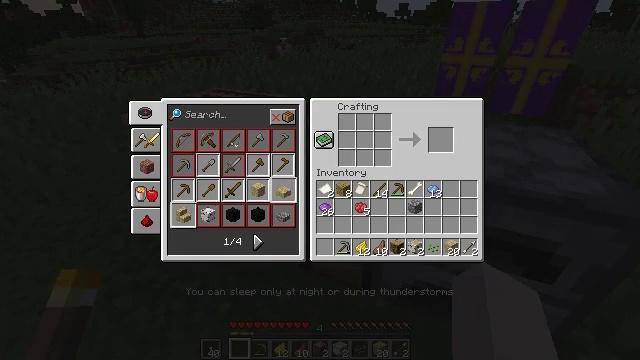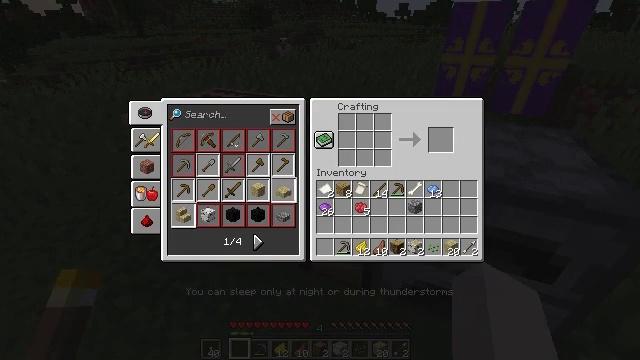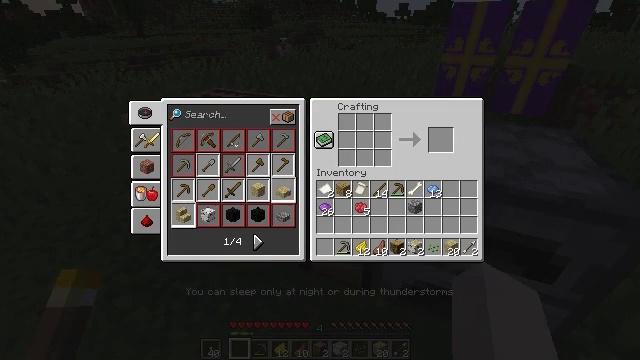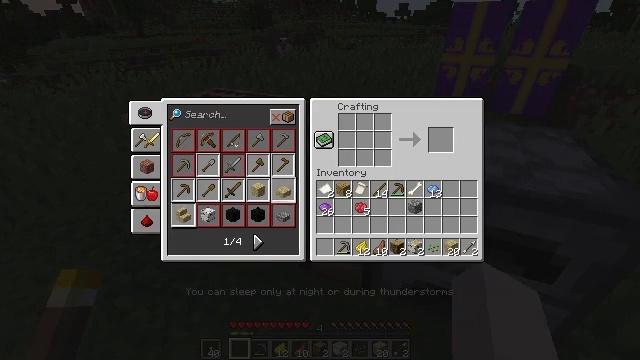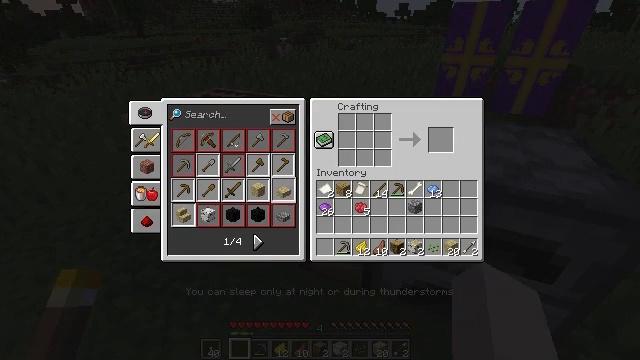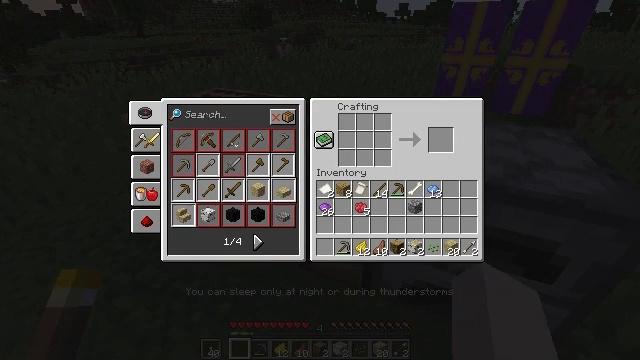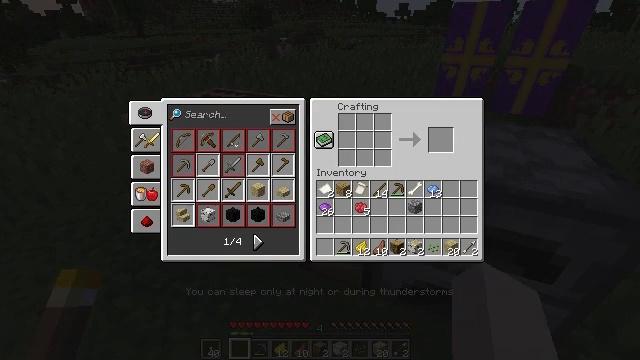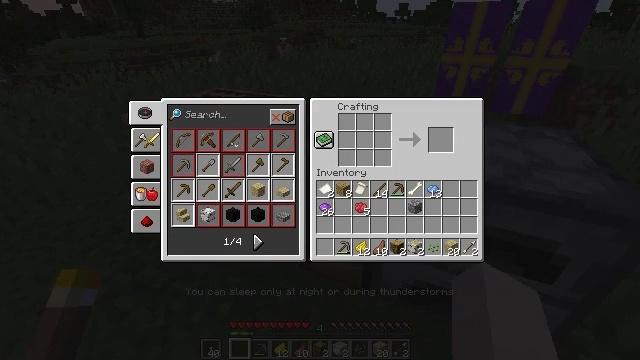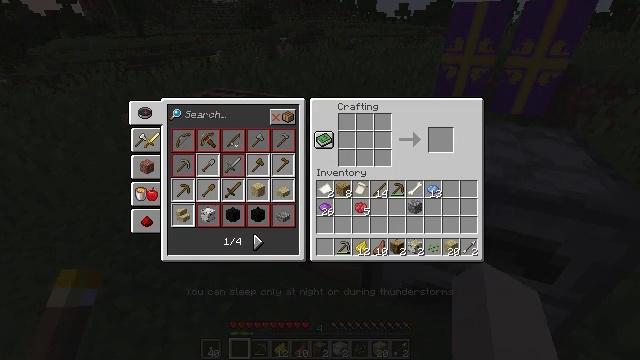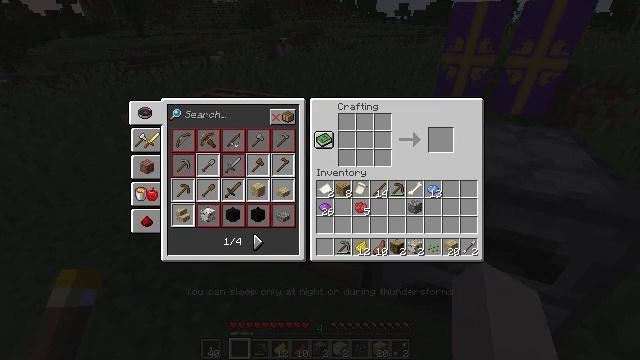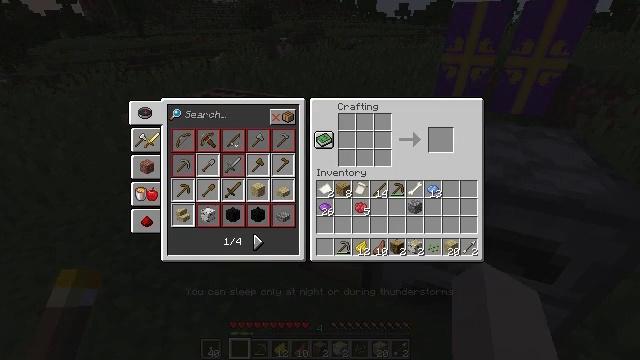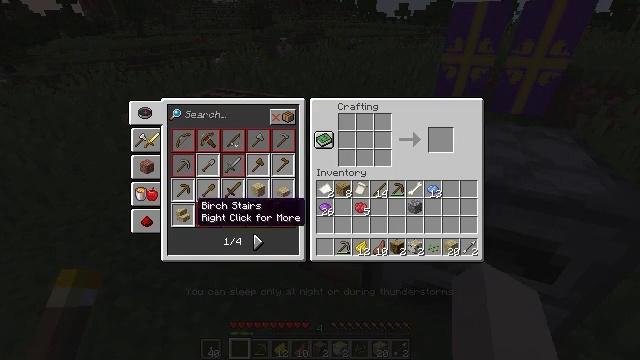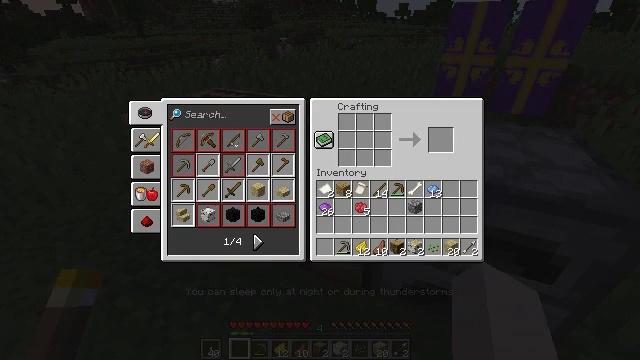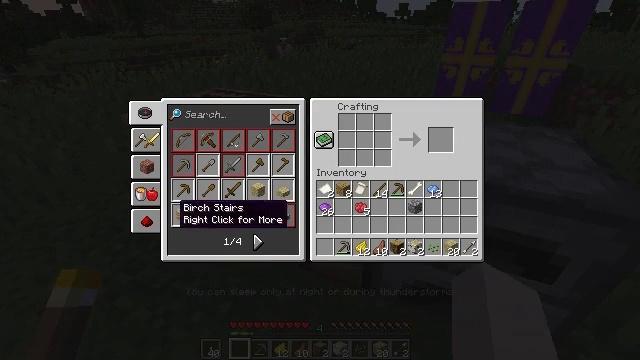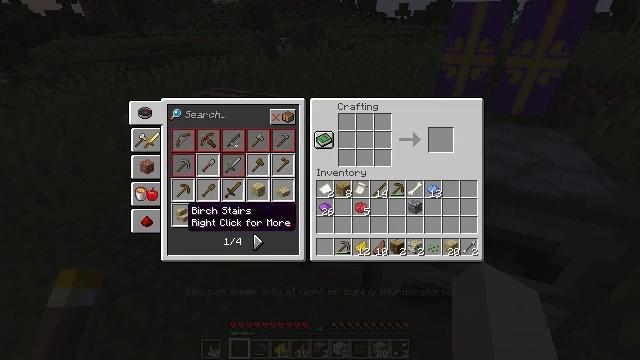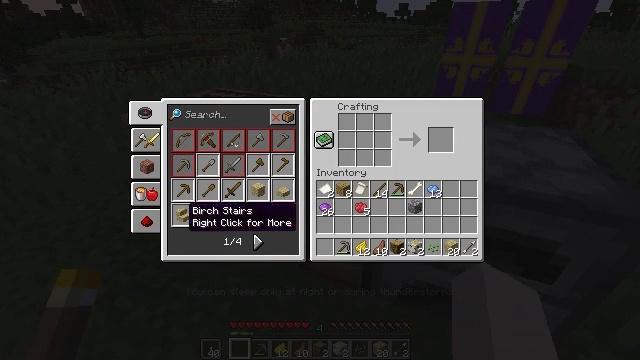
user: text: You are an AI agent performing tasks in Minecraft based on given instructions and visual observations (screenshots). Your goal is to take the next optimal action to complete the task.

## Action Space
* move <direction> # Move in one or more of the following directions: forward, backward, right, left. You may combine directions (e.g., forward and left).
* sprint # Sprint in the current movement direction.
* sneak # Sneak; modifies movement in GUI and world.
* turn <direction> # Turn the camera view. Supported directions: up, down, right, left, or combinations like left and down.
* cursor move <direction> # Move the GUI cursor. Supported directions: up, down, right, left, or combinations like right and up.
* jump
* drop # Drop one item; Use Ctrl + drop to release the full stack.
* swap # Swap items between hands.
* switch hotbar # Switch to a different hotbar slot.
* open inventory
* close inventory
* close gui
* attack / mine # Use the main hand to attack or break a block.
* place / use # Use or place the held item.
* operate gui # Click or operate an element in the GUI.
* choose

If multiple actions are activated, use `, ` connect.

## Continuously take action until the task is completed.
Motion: motion action
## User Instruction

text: Use the crafting table to make birch stairs.
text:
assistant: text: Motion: no_op
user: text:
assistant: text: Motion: no_op
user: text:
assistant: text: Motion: cursor move right
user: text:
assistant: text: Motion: no_op
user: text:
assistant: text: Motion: no_op
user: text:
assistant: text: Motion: cursor move right
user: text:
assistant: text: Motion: cursor move right and down
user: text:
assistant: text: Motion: no_op
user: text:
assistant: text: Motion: no_op
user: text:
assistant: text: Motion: cursor move left
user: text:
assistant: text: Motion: cursor move left and up
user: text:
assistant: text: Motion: cursor move left
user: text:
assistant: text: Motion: cursor move right and down
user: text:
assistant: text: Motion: cursor move right
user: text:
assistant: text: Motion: no_op
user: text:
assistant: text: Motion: cursor move right and down
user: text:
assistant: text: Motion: cursor move right and down
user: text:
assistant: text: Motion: cursor move right
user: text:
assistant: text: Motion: no_op
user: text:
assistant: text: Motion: cursor move left and up
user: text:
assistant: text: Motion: cursor move left and up
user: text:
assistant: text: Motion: no_op
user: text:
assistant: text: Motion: sneak
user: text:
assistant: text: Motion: sneak
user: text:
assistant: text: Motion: sneak, operate gui
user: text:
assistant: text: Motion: sneak, operate gui
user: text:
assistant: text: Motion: sneak, operate gui
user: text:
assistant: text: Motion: sneak, cursor move right
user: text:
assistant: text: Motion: sneak, cursor move right
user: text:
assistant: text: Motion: sneak, cursor move right and up